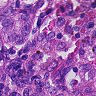
Metastatic tissue present: yes